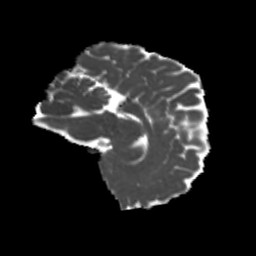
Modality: MD
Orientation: sagittal
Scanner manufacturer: siemens
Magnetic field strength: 3 T
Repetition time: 4 s
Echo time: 0.0594 s